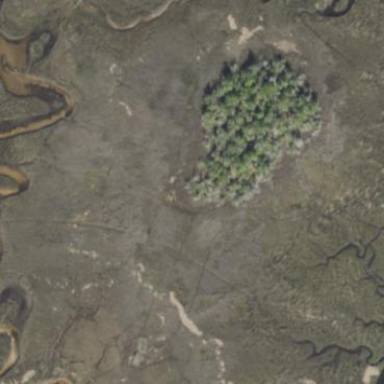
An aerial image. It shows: Swampy wetland area.